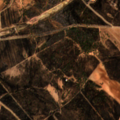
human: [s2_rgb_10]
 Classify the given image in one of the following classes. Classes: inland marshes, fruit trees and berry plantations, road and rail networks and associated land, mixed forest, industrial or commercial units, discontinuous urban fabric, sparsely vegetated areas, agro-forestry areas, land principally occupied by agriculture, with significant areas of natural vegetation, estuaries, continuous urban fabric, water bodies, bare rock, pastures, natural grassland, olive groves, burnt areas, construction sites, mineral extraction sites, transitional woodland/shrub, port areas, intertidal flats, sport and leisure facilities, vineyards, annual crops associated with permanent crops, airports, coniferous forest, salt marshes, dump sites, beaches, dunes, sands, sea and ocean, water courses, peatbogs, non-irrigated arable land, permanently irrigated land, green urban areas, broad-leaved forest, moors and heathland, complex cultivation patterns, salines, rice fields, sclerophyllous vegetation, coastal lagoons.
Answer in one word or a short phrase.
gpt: non-irrigated arable land, pastures, agro-forestry areas, transitional woodland/shrub